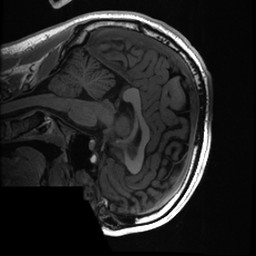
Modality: T1w
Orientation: sagittal